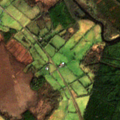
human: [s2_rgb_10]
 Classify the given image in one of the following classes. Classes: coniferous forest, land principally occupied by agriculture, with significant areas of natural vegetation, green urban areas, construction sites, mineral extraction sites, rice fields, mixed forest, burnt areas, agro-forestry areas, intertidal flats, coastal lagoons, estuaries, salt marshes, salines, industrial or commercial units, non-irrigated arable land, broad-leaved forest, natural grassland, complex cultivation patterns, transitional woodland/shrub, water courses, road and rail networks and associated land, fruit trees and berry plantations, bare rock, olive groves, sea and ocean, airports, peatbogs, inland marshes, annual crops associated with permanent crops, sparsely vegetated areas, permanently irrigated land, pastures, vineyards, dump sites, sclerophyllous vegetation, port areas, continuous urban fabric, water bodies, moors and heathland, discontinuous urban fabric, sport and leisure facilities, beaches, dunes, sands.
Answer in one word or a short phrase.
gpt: pastures, land principally occupied by agriculture, with significant areas of natural vegetation, coniferous forest, peatbogs